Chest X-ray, PA view. Patient: 33 years old, sex M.
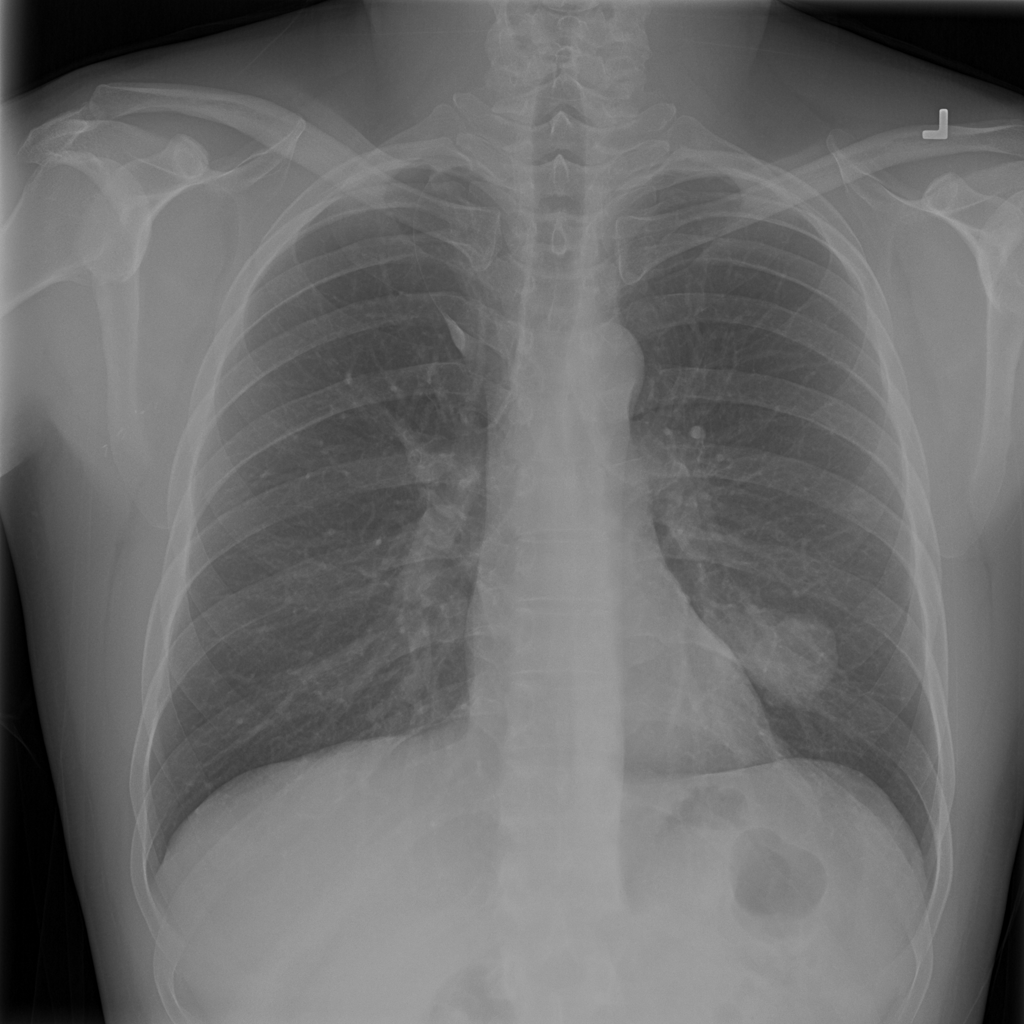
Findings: Mass